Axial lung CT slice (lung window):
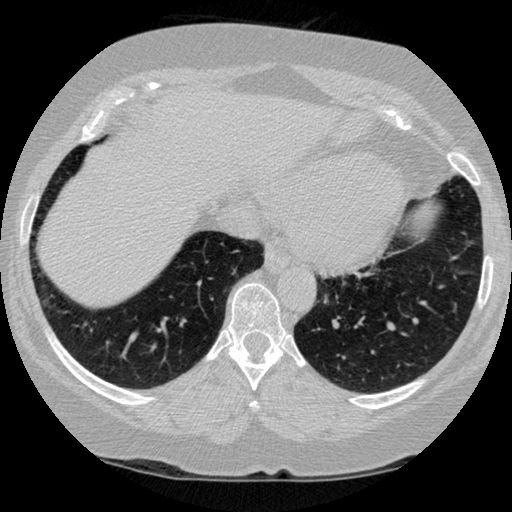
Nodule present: no